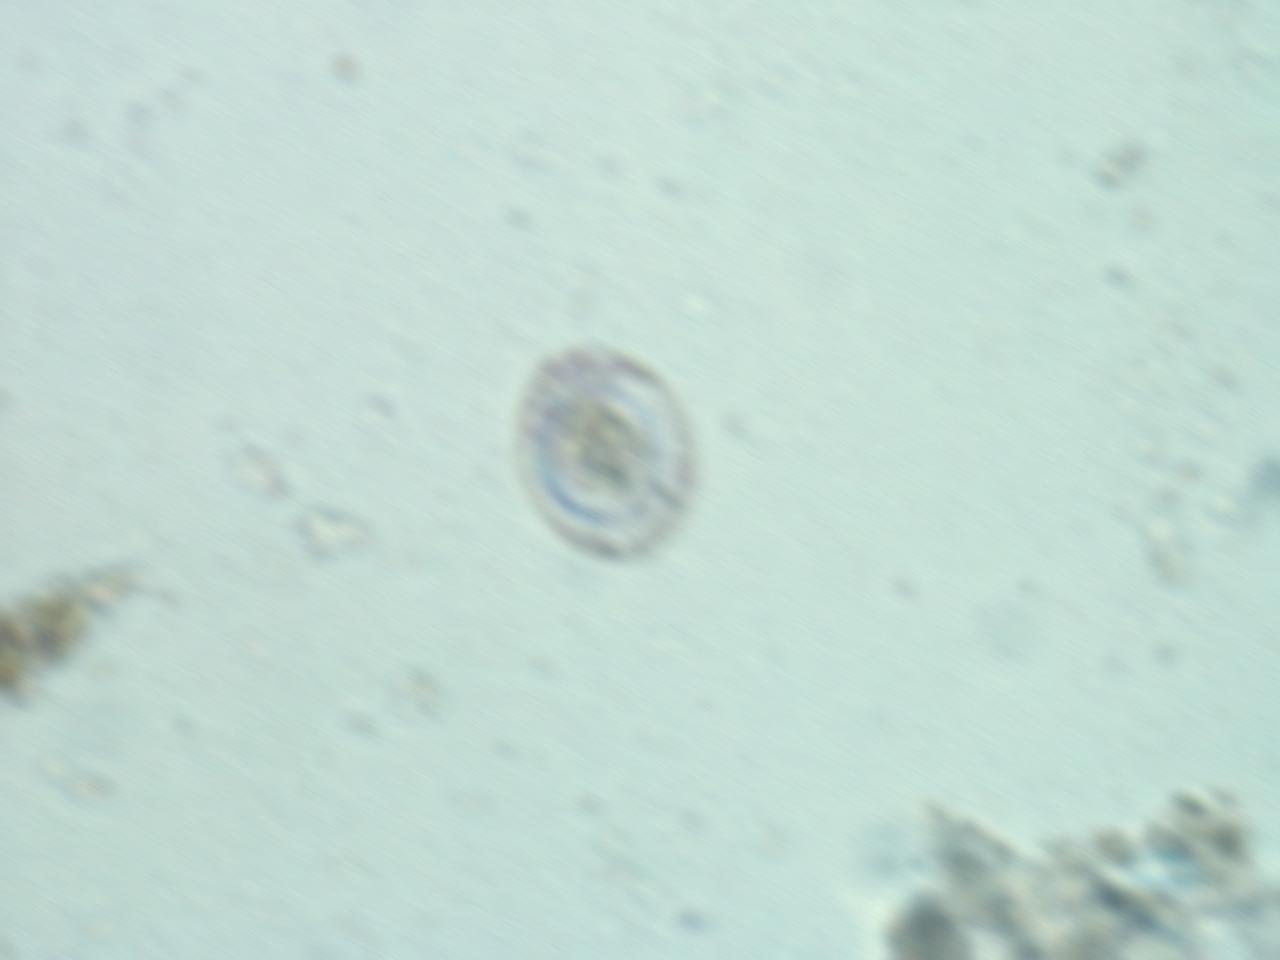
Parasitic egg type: Hymenolepis nana